Brain MRI, t1w sequence, axial 2D slice.
Patient: age 23, sex F, weight 95 kg, height 1.95 m
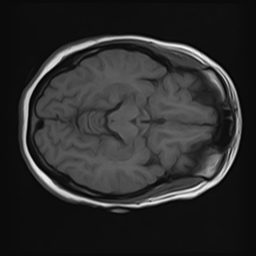